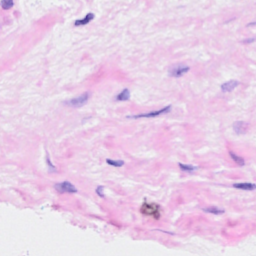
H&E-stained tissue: Breast